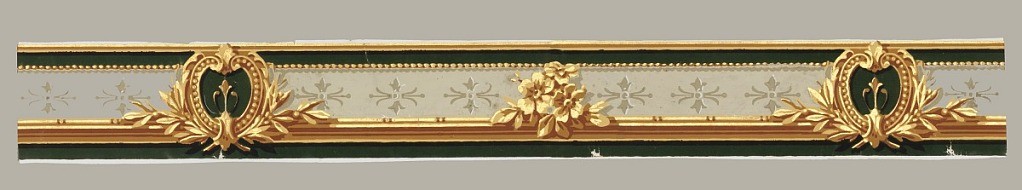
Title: Border
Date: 1850–75
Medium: flocked
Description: Renaissance Revival, medallions, flowers